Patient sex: M
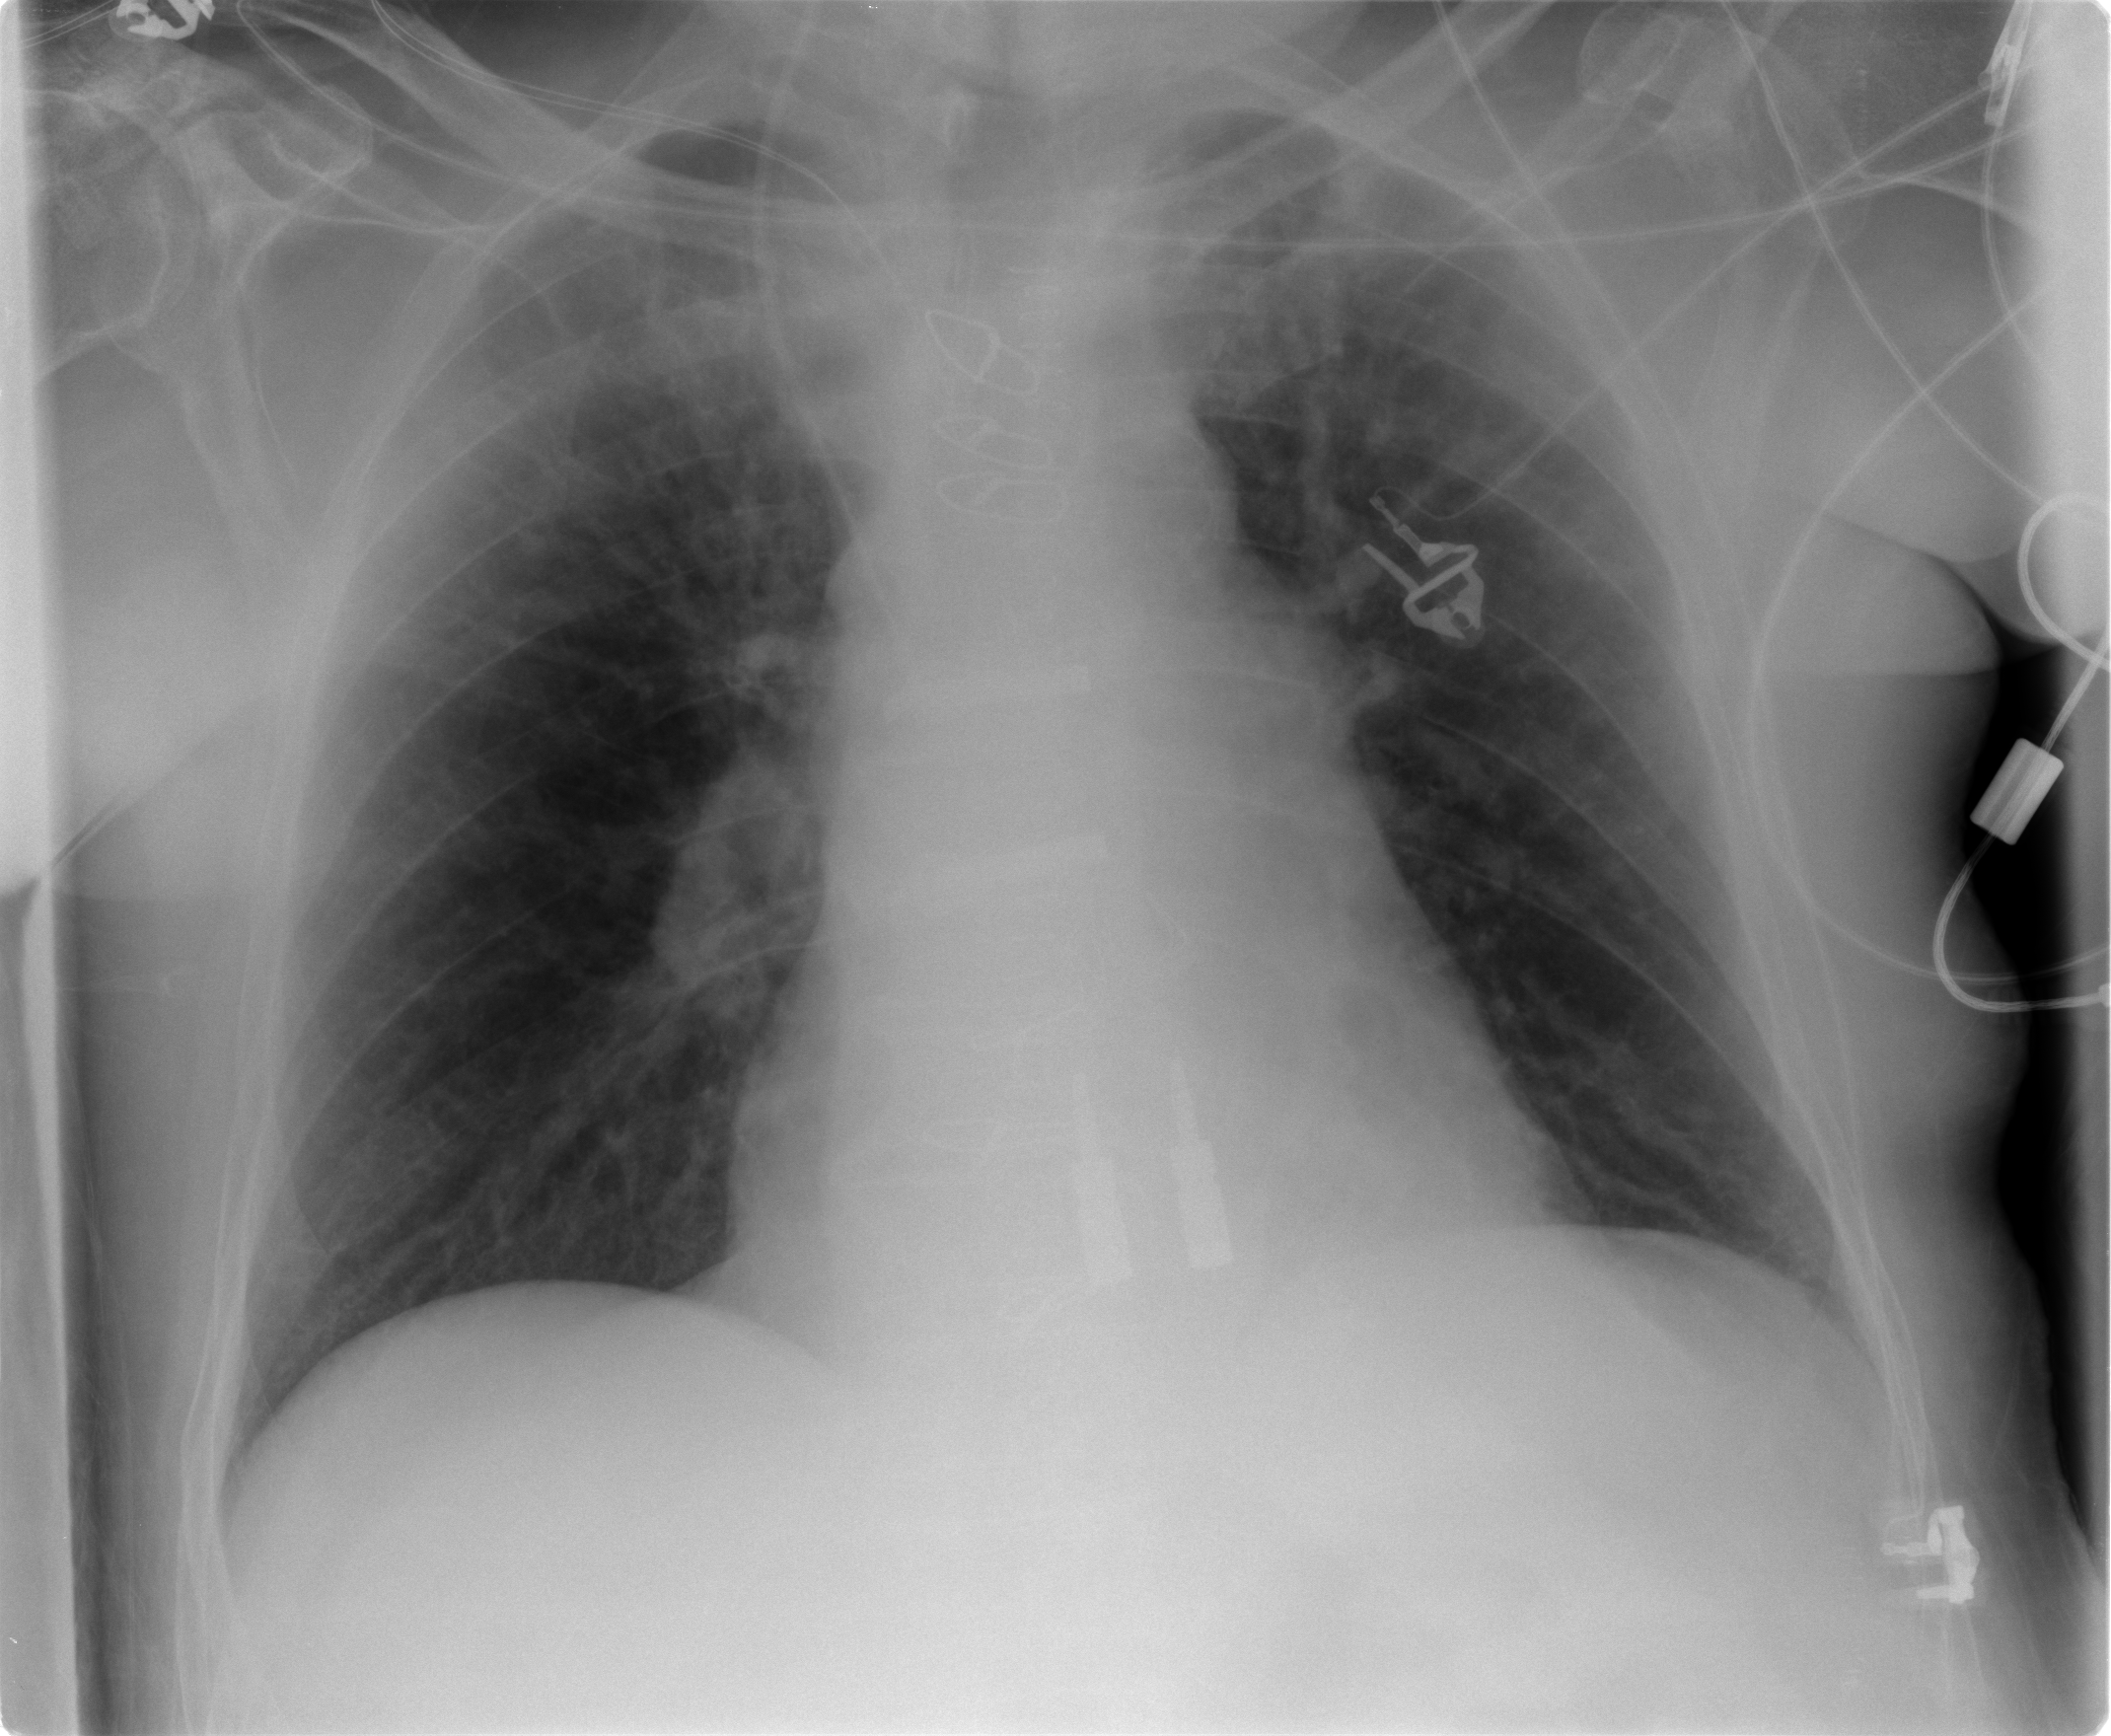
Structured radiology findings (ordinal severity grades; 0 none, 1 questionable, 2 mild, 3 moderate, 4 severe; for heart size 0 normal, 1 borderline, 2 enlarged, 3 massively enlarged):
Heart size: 0
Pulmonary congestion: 2
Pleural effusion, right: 0
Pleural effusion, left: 0
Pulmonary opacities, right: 2
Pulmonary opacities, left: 2
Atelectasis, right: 1
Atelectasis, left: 1